Question: Count the number of objects in the diagram.
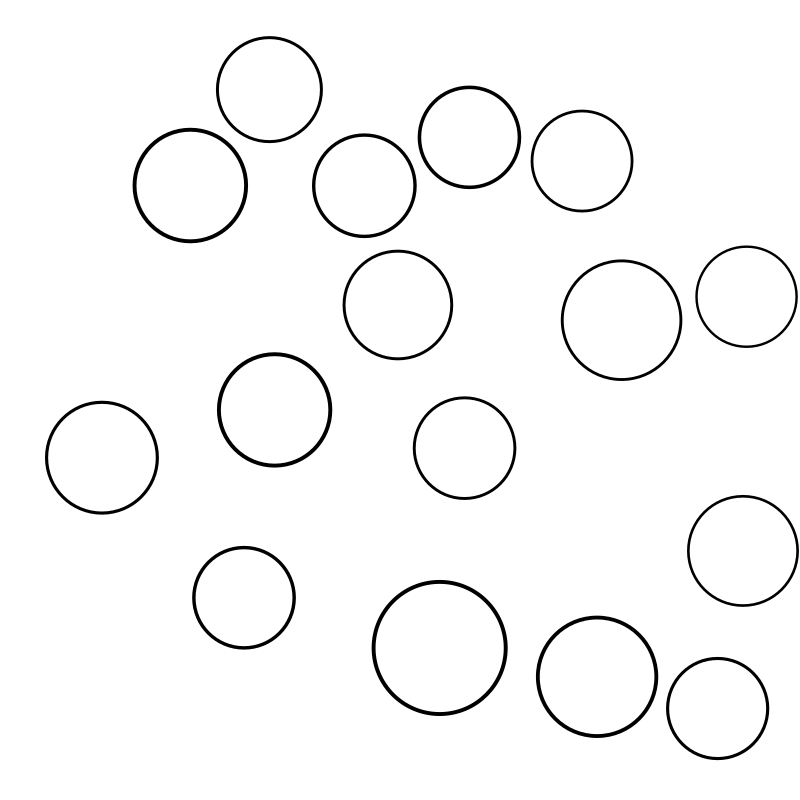
Answer: 16